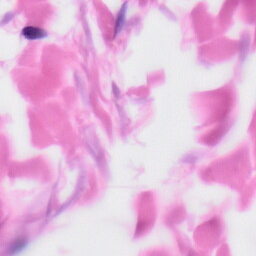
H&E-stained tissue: Skin